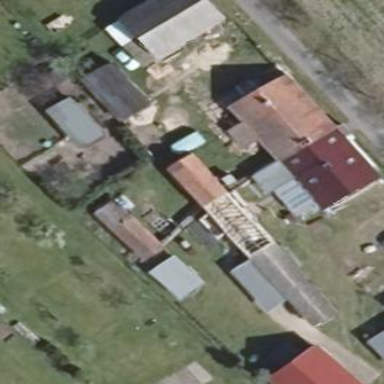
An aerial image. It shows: Gabled building with roof oriented along its structure.